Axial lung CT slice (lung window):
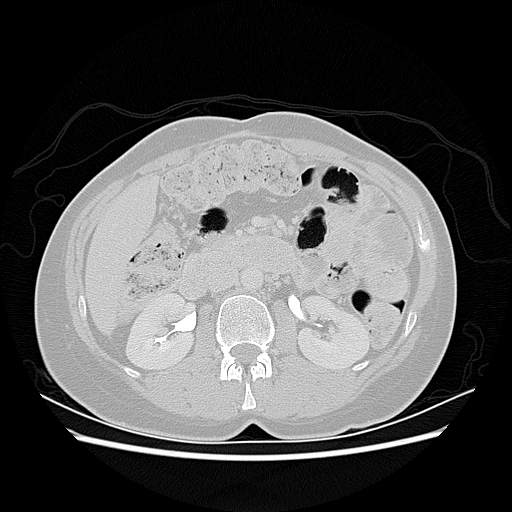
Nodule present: no